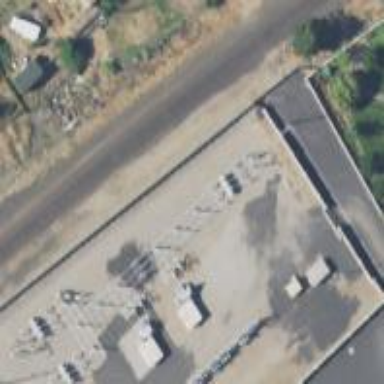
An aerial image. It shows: Power substation.